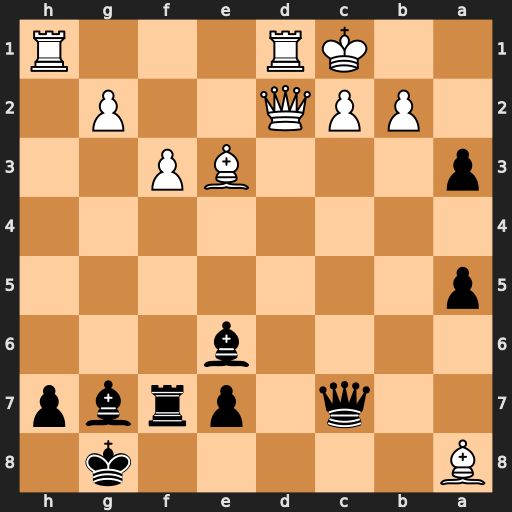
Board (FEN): B5k1/2q1prbp/4b3/p7/8/p3BP2/1PPQ2P1/2KR3R
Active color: b
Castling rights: -
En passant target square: -
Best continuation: Bxb2+ Kb1 Bc3 Qd8+ Rf8